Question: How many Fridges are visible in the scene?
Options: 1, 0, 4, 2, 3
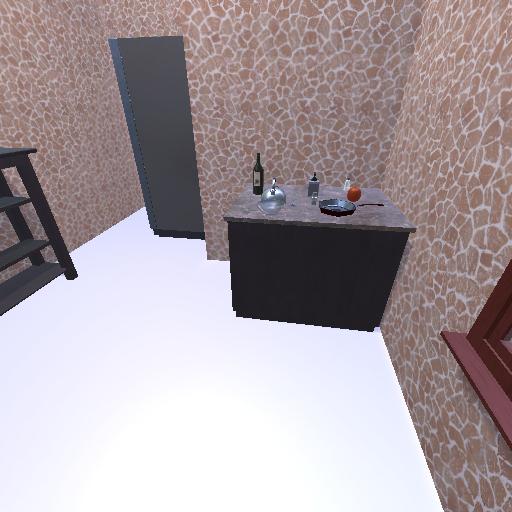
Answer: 1